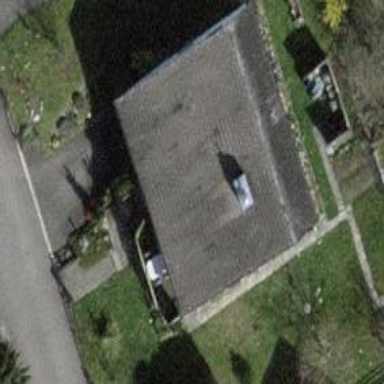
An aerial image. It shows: Residential house.